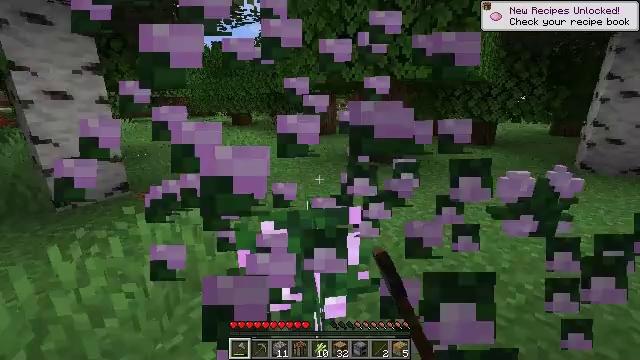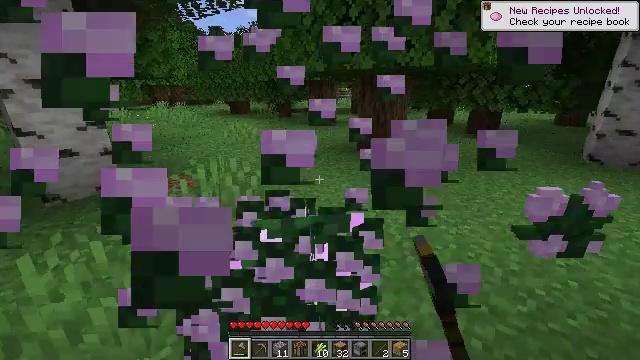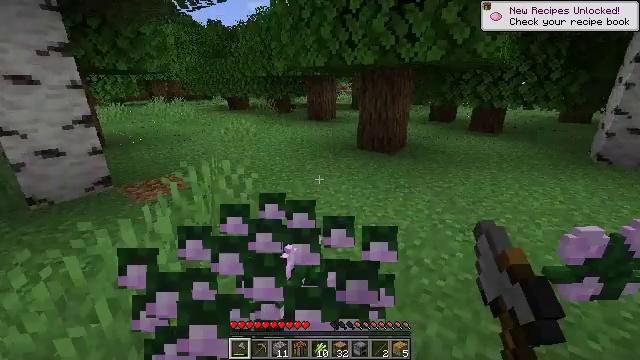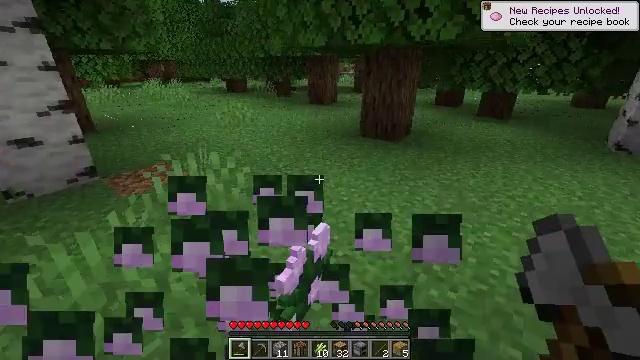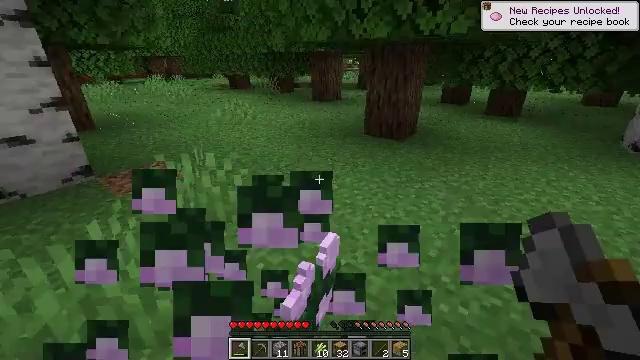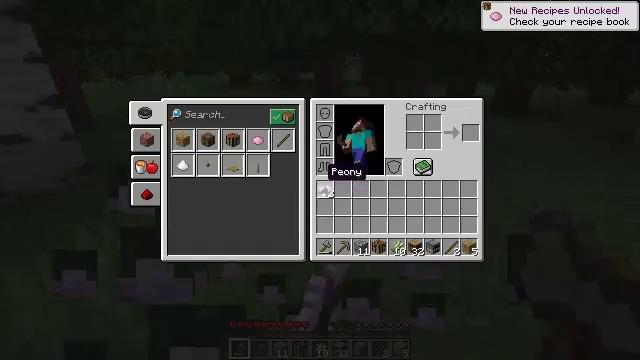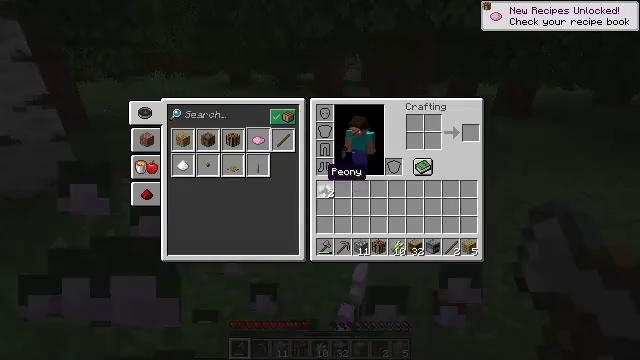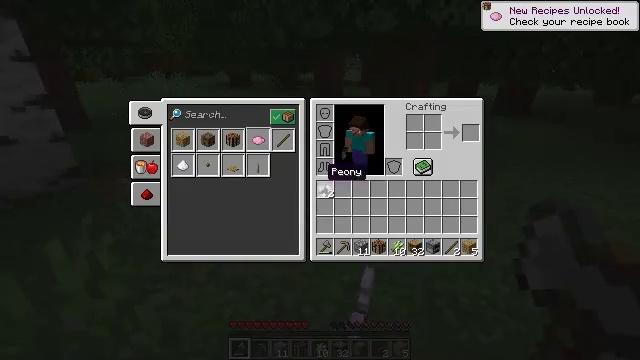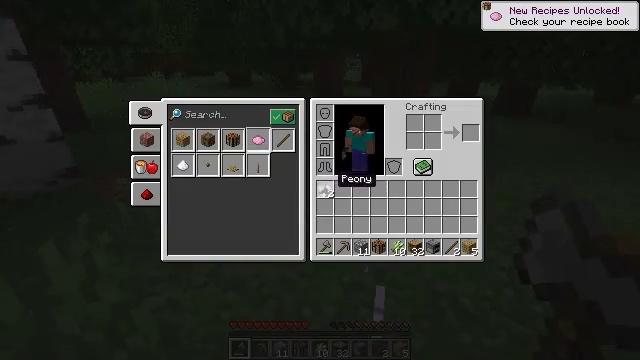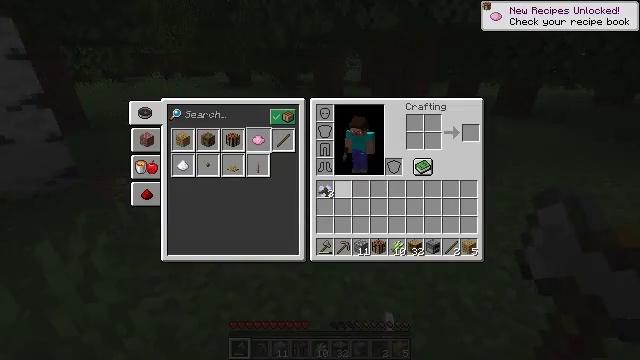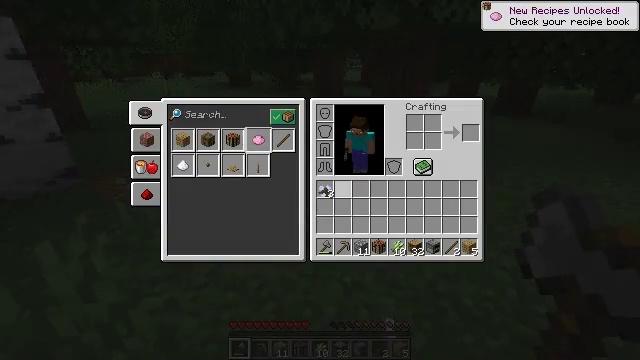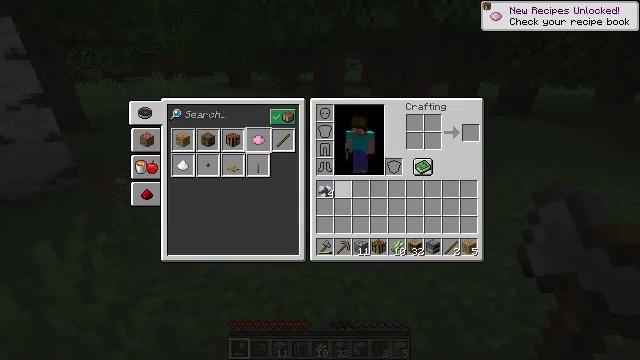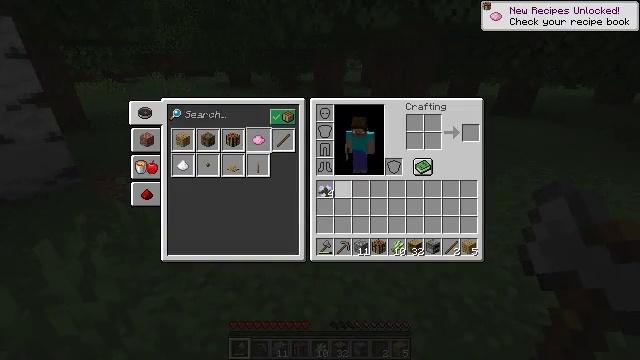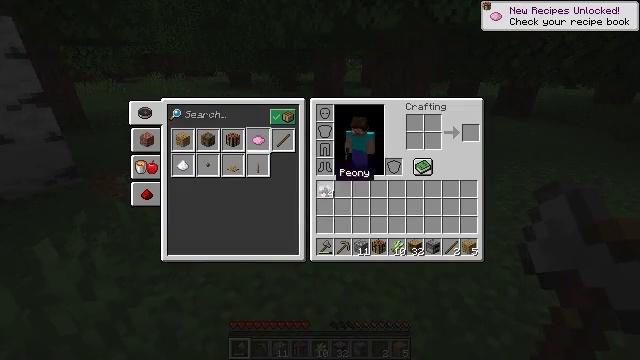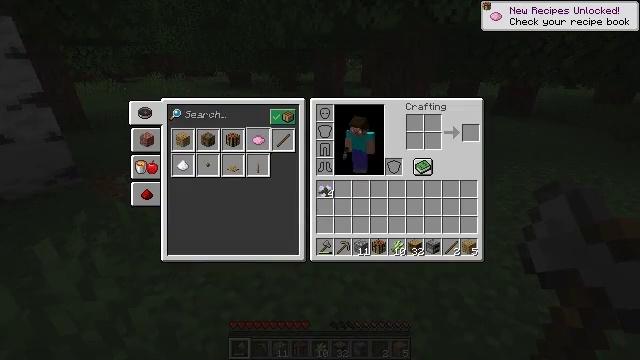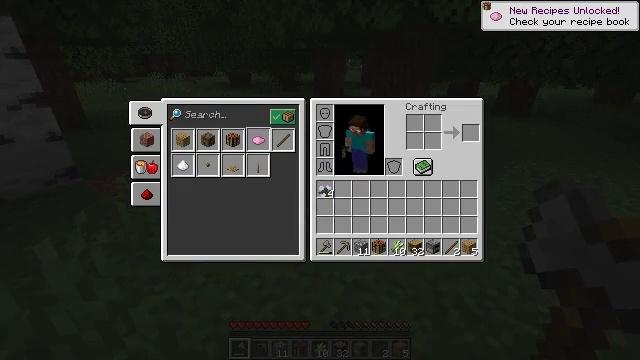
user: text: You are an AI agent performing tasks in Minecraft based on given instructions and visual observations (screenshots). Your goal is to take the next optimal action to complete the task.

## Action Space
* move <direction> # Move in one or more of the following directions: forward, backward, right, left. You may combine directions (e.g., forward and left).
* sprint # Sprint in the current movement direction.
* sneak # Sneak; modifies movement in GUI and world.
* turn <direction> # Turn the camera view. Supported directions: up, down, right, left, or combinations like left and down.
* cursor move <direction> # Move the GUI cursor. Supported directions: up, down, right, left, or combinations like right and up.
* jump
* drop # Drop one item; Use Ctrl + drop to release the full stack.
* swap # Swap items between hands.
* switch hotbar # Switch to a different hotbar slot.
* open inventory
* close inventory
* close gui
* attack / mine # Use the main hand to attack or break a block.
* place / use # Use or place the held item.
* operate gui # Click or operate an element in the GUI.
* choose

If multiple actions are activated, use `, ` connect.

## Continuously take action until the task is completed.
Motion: motion action
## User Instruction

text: Interact with the crafting table and craft pink dye.
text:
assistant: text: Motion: move forward, turn down
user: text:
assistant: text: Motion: move forward
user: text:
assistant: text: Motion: move forward, turn down
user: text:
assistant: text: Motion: move forward
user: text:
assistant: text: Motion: move forward, open inventory
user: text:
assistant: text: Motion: open inventory
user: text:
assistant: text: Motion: open inventory
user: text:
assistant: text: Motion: cursor move right, open inventory
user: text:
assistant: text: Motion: no_op
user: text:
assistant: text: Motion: cursor move right
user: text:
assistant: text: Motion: no_op
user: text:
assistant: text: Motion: no_op
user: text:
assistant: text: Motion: cursor move left and up
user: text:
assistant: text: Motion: cursor move left and up
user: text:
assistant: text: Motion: cursor move left and up
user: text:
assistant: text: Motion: no_op
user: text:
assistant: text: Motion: no_op
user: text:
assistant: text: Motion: cursor move right
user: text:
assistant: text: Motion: cursor move right and down
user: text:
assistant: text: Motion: no_op
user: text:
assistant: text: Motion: no_op
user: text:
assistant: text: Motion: no_op
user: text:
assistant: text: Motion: no_op
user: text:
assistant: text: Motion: no_op
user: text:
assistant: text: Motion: no_op
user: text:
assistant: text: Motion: operate gui
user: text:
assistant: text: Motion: operate gui
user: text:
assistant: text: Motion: cursor move right
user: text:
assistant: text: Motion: cursor move right and up
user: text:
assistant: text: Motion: cursor move right and up